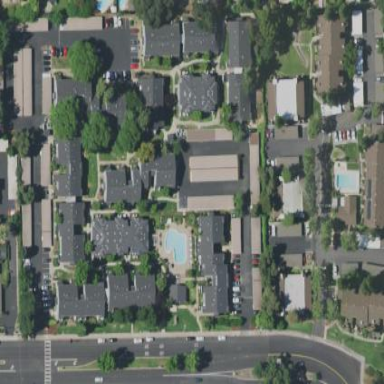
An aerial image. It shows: Residential area with apartments.